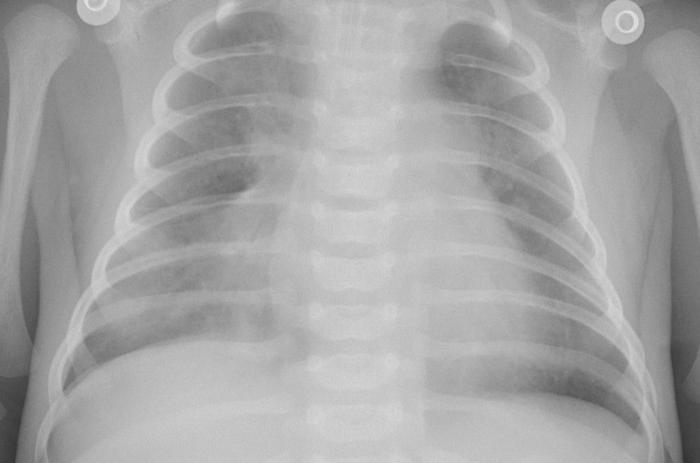
Diagnosis: PNEUMONIA